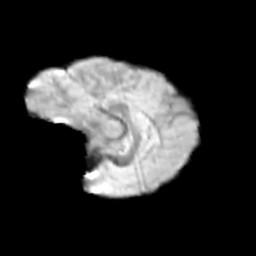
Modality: T2w
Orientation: sagittal
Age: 12
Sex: female
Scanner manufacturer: siemens
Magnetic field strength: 3 T
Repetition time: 3.8 s
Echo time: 0.07 s